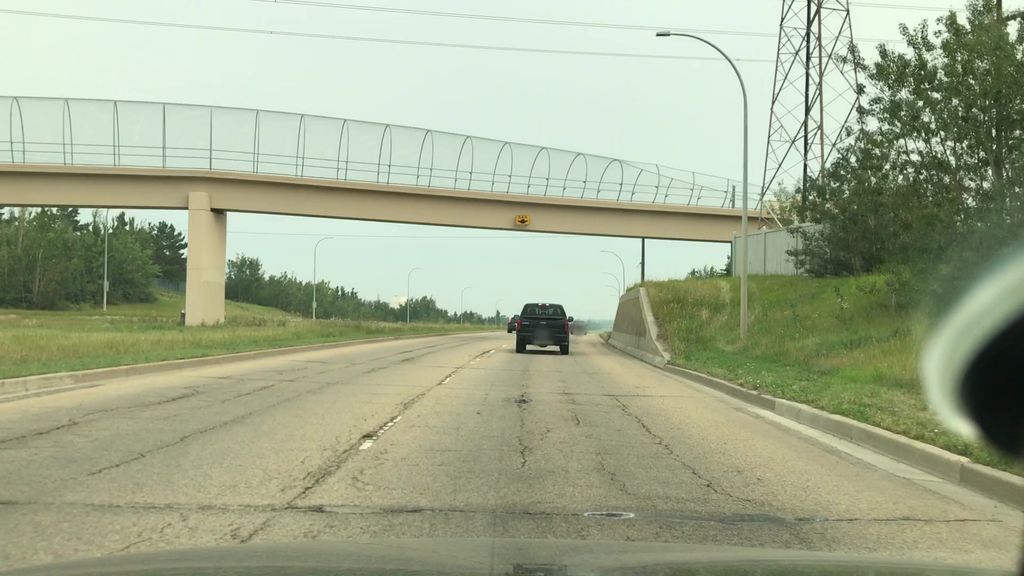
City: edmonton